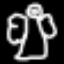
Label: angel